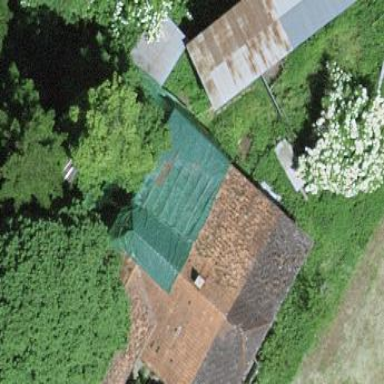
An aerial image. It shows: Farm building.